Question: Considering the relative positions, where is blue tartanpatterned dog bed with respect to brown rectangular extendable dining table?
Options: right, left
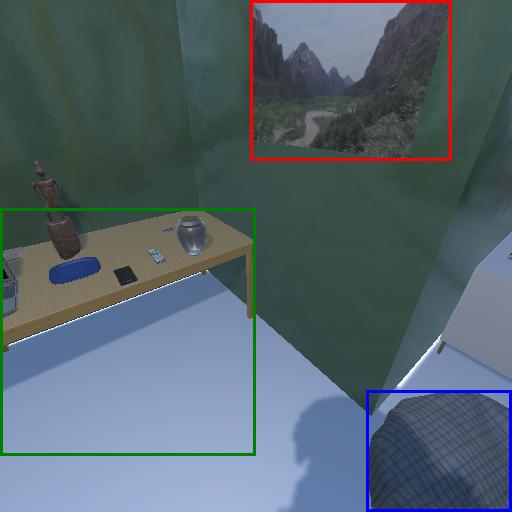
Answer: right